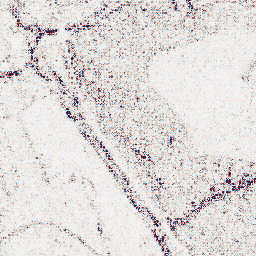
Category: wavelet
Decomposition family: wavelet_dwt
Decomposition parameters: wavelet: db4
level: 1
Upsampling method: bspline
Upsampling parameters: scale: 4
Upsampling scale: 4